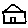
Label: house